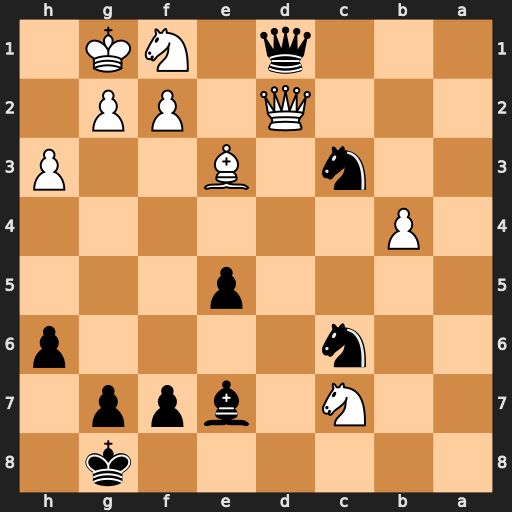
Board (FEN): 6k1/2N1bpp1/2n4p/4p3/1P6/2n1B2P/3Q1PP1/3q1NK1
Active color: b
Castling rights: -
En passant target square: -
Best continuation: Ne2+ Qxe2 Qxe2